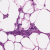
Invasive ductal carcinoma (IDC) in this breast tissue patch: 1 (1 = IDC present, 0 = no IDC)